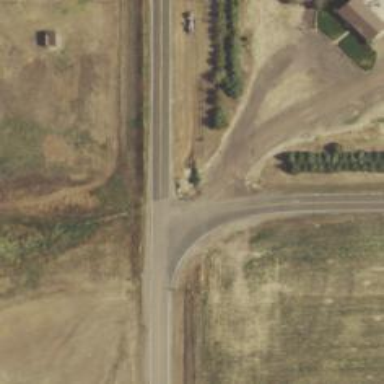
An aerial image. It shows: Tertiary link road with asphalt surface.